Brain MRI, t2w sequence, axial 2D slice.
Patient: age 42, sex M, weight 78 kg, height 1.78 m
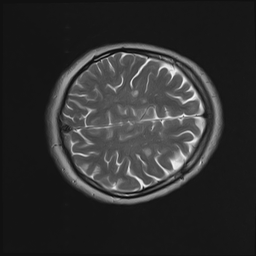